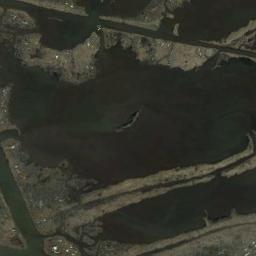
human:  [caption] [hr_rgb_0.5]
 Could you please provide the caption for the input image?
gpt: The lake in a wetland is covered by a slice of dark green and light green mixed plants .

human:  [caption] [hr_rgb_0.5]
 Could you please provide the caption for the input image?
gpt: Half of this wetland is bare rock and the other half is covered by vegetation .

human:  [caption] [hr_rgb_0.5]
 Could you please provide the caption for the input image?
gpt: The wetland consists of bare land, Green plants and water .

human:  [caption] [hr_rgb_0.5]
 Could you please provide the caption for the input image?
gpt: There are many different areas of water surrounded by wetlands .

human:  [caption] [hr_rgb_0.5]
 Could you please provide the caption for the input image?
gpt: There are some bare land on the wetland .